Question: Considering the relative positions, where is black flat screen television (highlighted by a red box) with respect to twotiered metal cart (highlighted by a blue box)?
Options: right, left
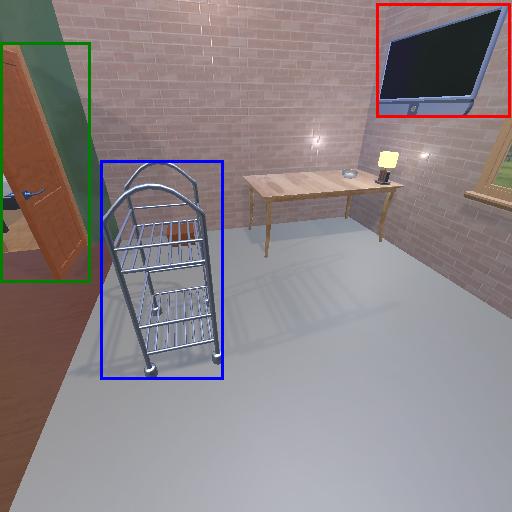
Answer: right